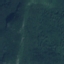
Land use / land cover class: Forest